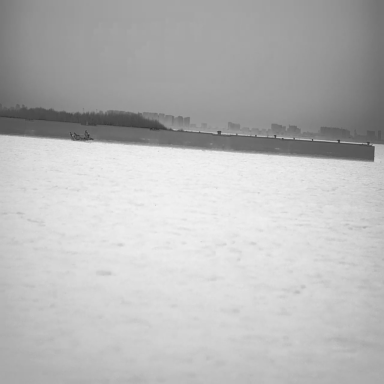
There is a bulk_carrier in the infrared image.